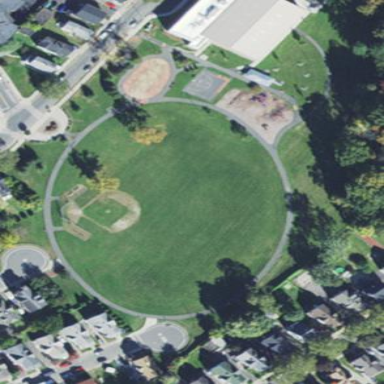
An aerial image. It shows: Park.